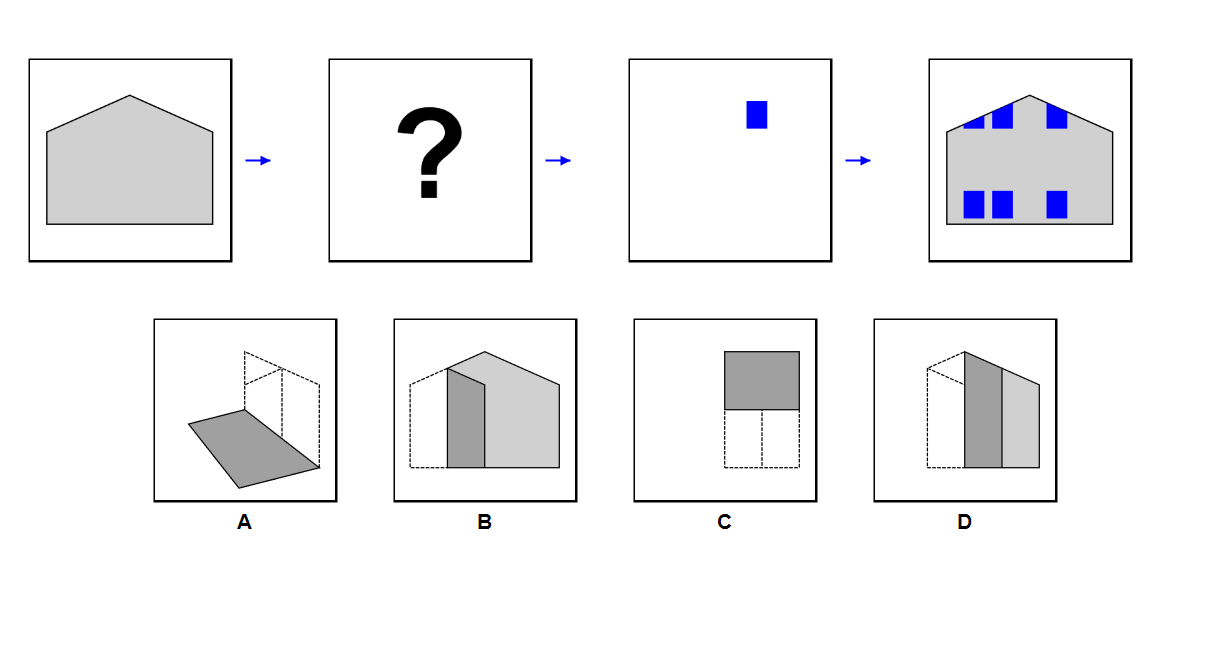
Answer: A